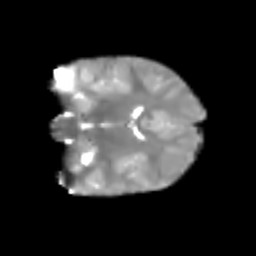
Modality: T2w
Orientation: coronal
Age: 7
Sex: female
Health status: healthy